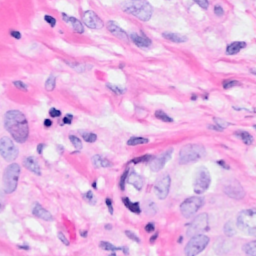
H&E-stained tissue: Breast